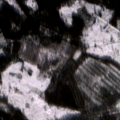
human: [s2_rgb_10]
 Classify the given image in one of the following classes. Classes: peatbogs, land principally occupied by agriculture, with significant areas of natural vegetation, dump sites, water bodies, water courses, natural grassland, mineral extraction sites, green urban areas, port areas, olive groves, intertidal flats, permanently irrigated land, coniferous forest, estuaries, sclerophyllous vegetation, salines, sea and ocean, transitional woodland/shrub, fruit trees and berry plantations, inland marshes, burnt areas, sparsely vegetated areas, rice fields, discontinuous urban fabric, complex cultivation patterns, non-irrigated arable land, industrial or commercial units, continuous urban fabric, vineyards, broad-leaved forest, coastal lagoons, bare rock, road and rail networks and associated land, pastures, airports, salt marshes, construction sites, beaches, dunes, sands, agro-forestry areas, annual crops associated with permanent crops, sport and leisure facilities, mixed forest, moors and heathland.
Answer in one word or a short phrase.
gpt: mixed forest, transitional woodland/shrub